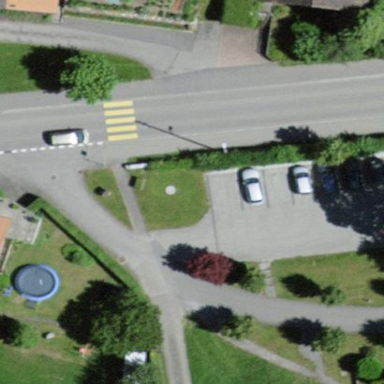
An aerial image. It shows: Parking area.